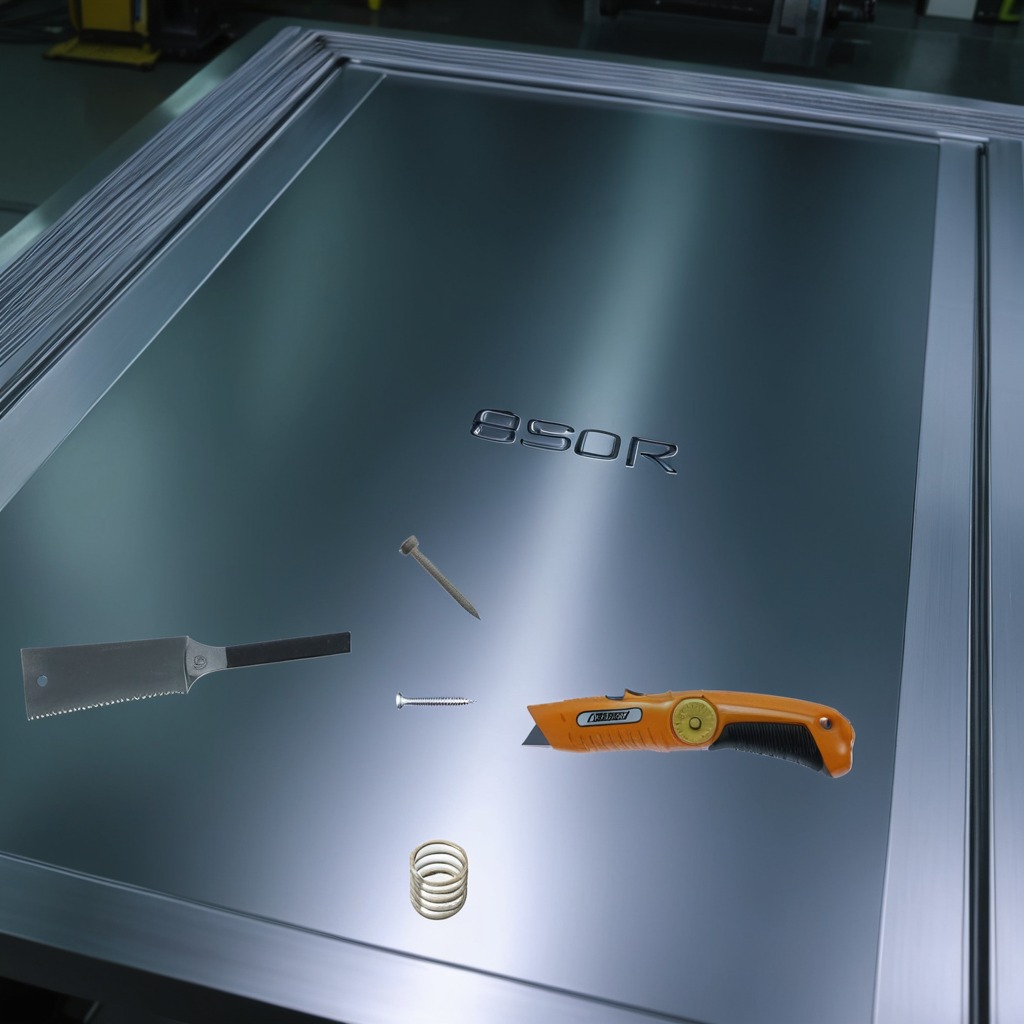
A utility knife, a metal machine screw, an iron nail, a coiled metal spring, and a handheld metal saw are lying on a metal table in a machine shop under fluorescent lights.